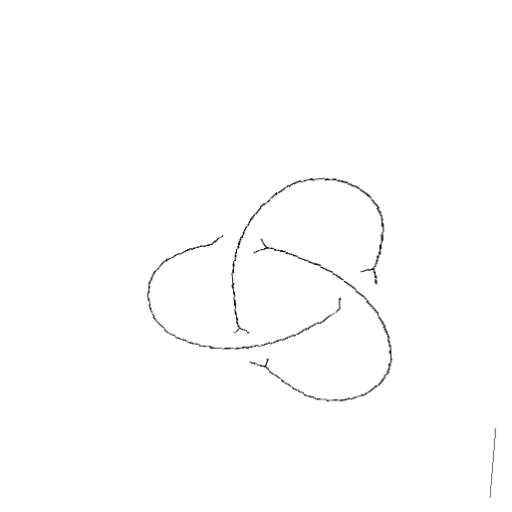
Crossing number: 3